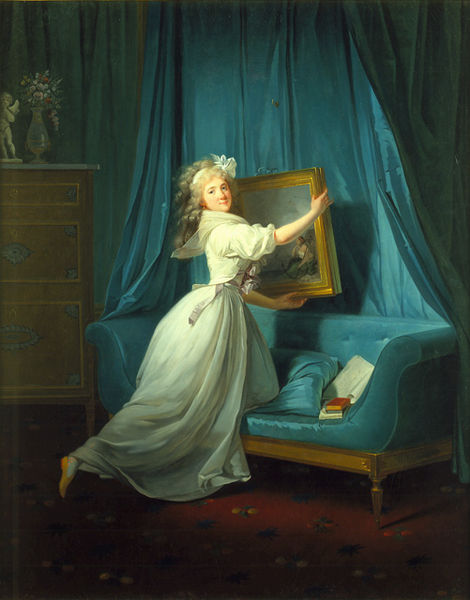
Titel: Mademoiselle Rosalie Duthé
Künstler: Henri-Pierre Danloux
Standort: Karlsruhe
Institution: Staatliche Kunsthalle Karlsruhe
Schlagwörter: blau, dunkel, feder, fuß, gemälde, schatten, weiß, gelb, grün, mädchen, blumen, braun, frankreich, frau, frisur, grau, haar, hintergrund, kleid, licht, mund, nase, raum, schwarz, türkis, zimmer, blüte, dame, rot, tuch, malerei, muster, rock, schleife, tanz, teppich, alt, jacke, jung, wand, arme, augen, barock, falten, gesicht, halten, rahmen, samt, bild, bildnis, innenraum, möbel, portrait, porträt, vorhang, öl, boden, figur, gold, haare, stoff, kind, klassizismus, schleifen, tänzerin, diadem, lippen, locken, rokoko, rosa, engel, maus, putto, skulptur, statue, vase, perücke, bein, bilderrahmen, bücher, kommode, schrank, sofa, blumenvase, fußboden, schuhe, weis, haarband, romantik, kissen, salon, vorhänge, halstuch, tepich, bett, strauss, stube, junge frau, couch, knie, divan, ottoman, blumenstrauss, barfuss, haken, hängen, buch, diwan, knien, schritt, schuh, neu, komode, schubladen, biedermeier, reichtum, baldachin, umzug, chaiselongue, kitsch, haarschleife, aufhängen, david, abnehmen, weisss, ingres, figut, vlau, türkies, canape, bikd, petrol, kniet, engek, kanapee, fallten, recamier, ausfallschritt, lebrun, 1800, frau bild, nmädchen, bilderramen, tourqoise, blumensttrauß, aufhängem, kafrau